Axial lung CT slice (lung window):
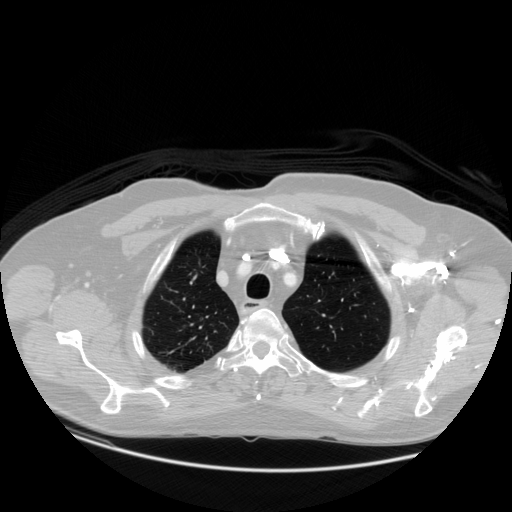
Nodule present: no